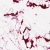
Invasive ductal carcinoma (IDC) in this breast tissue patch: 0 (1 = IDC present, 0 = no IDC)